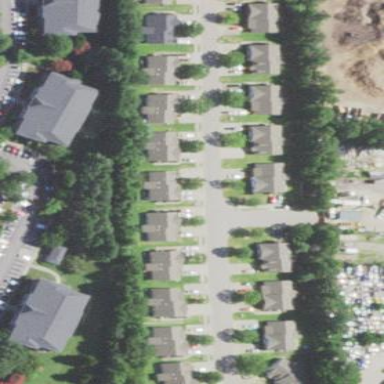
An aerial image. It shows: Residential neighbourhood.